Question: My attempts to understand Generators and Sequences lead me to an idea to implement a Fibonacci sequence. This works perfect:
'''
struct FibonacciGenerator : GeneratorType
{
typealias Element = Int
var current = 0, nextValue = 1
mutating func next() -> Int?
{
let ret = current
current = nextValue
nextValue = nextValue + ret
return ret
}
}
struct FibonacciSequence : SequenceType
{
typealias Generator = FibonacciGenerator
func generate() -> Generator
{
return FibonacciGenerator()
}
}
'''
Then I decide to use SequenceOf and GeneratorOf to do the same, but I stuck on GeneratorOf that gives me an error "cannot find an initializer for type 'GeneratorOF' that accepts an argument list of type '(() -> _)'" for next code.
'''
var current = 0
var nextValue = 1
var fgOf = GeneratorOf{
let ret = current
current = nextValue
nextValue = nextValue + ret
return ret
}
'''

But if I wrap it into a function it works fine:
'''
func getFibonacciGenerator() -> GeneratorOf<Int>
{
var current = 0
var nextValue = 1
return GeneratorOf{
let ret = current
current = nextValue
nextValue = nextValue + ret
return ret
}
}
'''
Why it works differently? Is this some Xcode bug or I miss something?
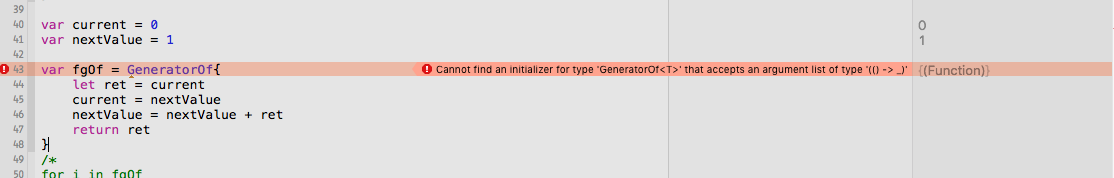
Answer: The closure used in the initializer of 'GeneratorOf' has the type
'() -> T?', and in
'''
var fgOf = GeneratorOf {
let ret = current
current = nextValue
nextValue = nextValue + ret
return ret
}
'''
the compiler cannot infer what 'T' is. You can either make the block signature
explicit
'''
var fgOf = GeneratorOf { () -> Int? in
let ret = current
current = nextValue
nextValue = nextValue + ret
return ret
}
'''
or specify the type of the generator with
'''
var fgOf = GeneratorOf<Int> {
let ret = current
current = nextValue
nextValue = nextValue + ret
return ret
}
'''
In your last example
'''
func getFibonacciGenerator() -> GeneratorOf<Int>
{
// ...
return GeneratorOf {
// ...
return ret
}
}
'''
it works because the type is inferred from the context (i.e.
from the return type of 'getFibonacciGenerator()').